Question: I have two type of sql query it returns same data, i need to merge two of them, if i use Union
it puts second result to first result but i dont need this, i need merge date or are there a way to merge two sql query to one query ?
'''
SELECT TO_CHAR(s.CR_DATE, 'DD') DAY, TO_CHAR(s.CR_DATE, 'MM') MONTH, count(*) total FROM SUSR s
left outer join SUSR_ACCT sa on (s.SUSR_ID = sa.SUSR_ID)
WHERE s.CR_DATE > '01-01-2012' AND s.CR_DATE < '01-01-2014' and sa.ACCT_ID = 123
GROUP BY TO_CHAR(s.CR_DATE, 'DD'), TO_CHAR(s.CR_DATE, 'MM')
SELECT TO_CHAR(s.CR_DATE, 'DD') DAY, TO_CHAR(s.CR_DATE, 'MM') MONTH, count(*) total FROM SUSR s
WHERE s.CR_DATE > '01-01-2012' AND s.CR_DATE < '01-01-2014' and s.APP_ACCT_ID = 123
GROUP BY TO_CHAR(s.CR_DATE, 'DD'), TO_CHAR(s.CR_DATE, 'MM')
ORDER BY month, day
'''
Thanks !

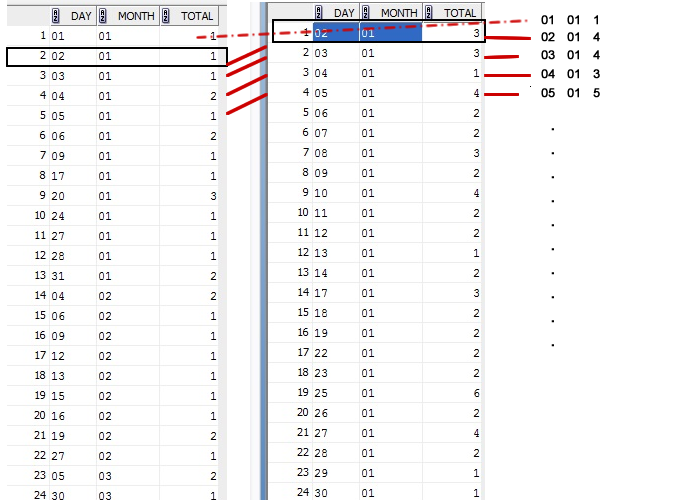
Answer: You want to aggregate the two results:
'''
SELECT day, month, SUM(total)
FROM ( /* first_query */
UNION ALL
/* second_query */)
GROUP BY day, month
'''